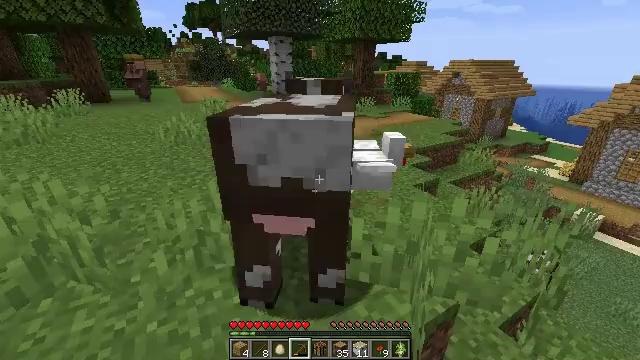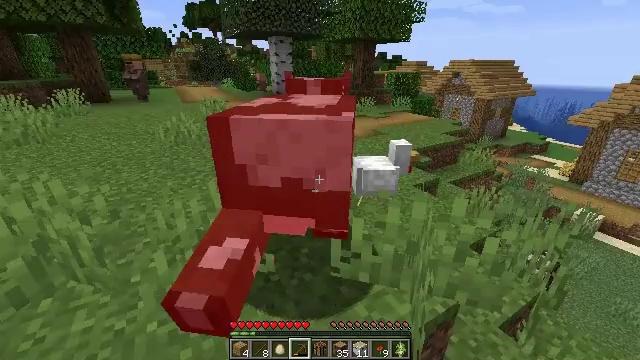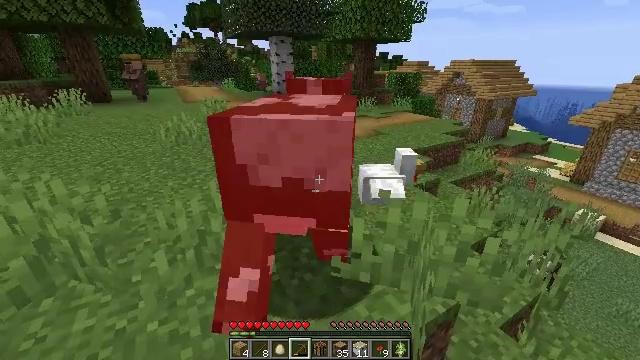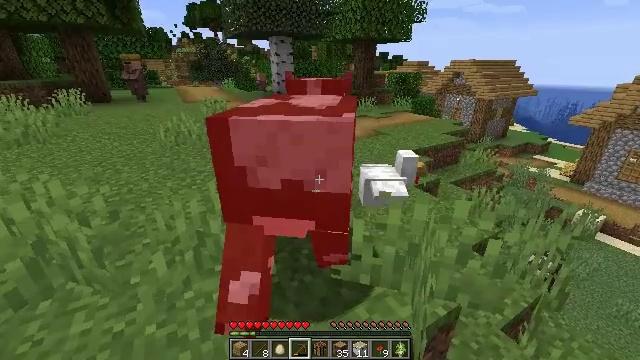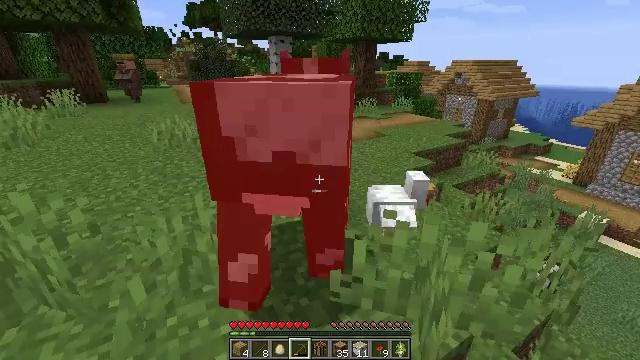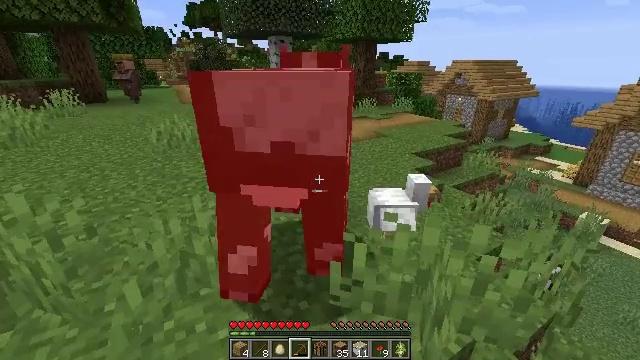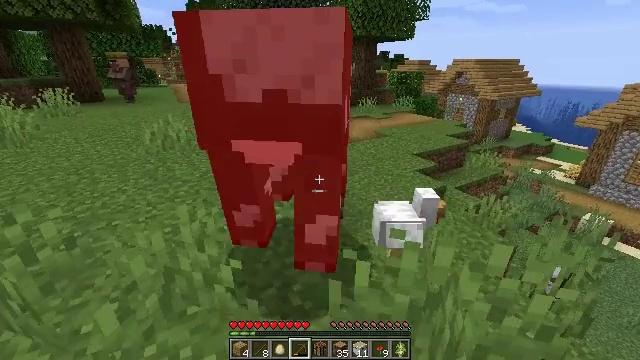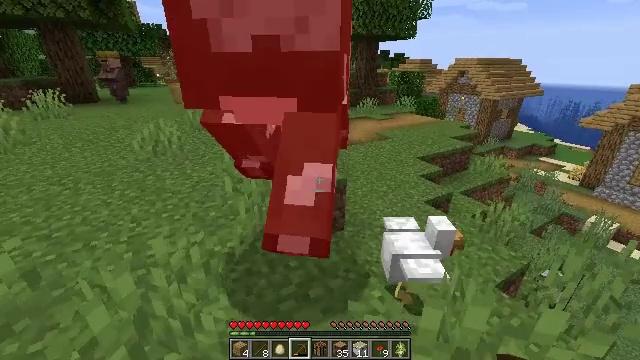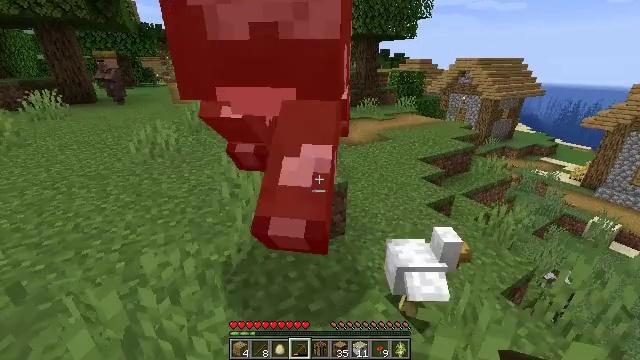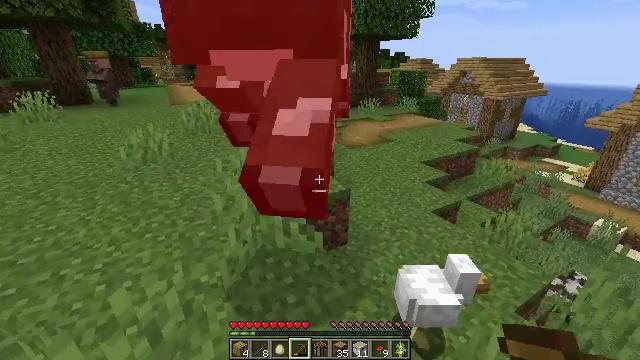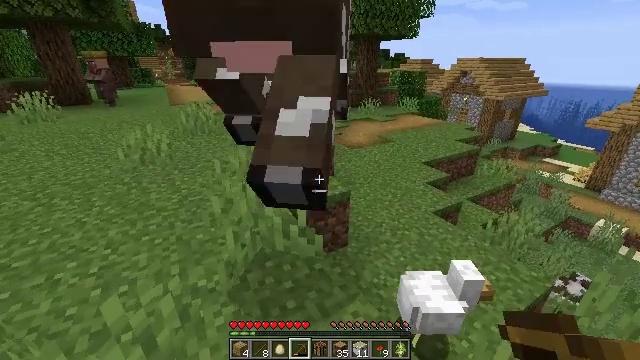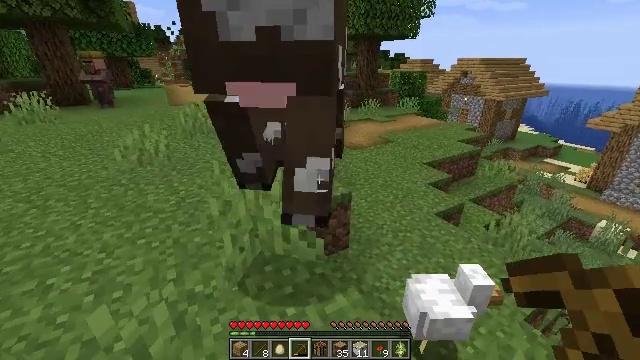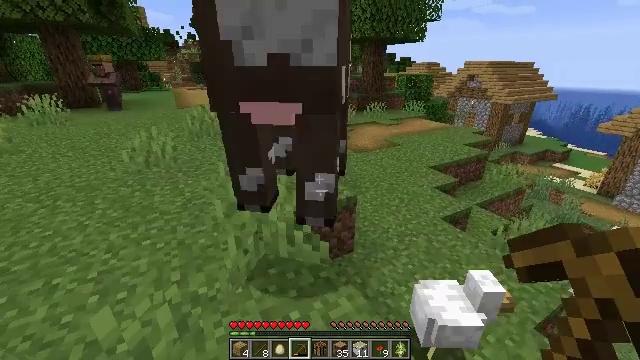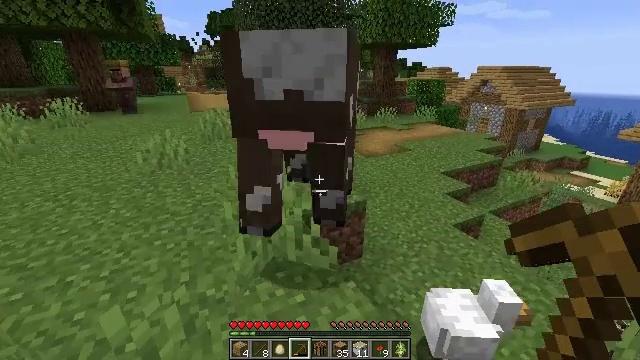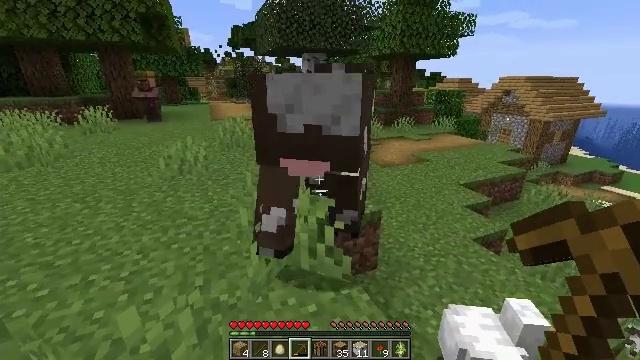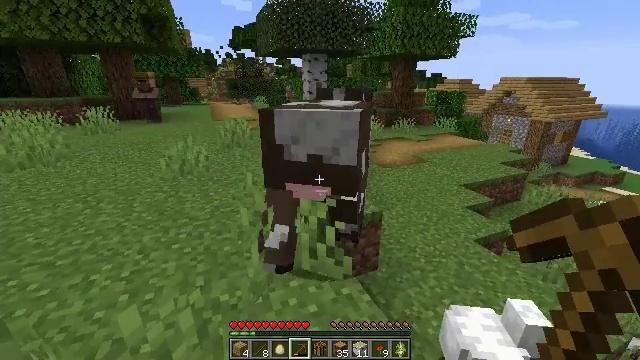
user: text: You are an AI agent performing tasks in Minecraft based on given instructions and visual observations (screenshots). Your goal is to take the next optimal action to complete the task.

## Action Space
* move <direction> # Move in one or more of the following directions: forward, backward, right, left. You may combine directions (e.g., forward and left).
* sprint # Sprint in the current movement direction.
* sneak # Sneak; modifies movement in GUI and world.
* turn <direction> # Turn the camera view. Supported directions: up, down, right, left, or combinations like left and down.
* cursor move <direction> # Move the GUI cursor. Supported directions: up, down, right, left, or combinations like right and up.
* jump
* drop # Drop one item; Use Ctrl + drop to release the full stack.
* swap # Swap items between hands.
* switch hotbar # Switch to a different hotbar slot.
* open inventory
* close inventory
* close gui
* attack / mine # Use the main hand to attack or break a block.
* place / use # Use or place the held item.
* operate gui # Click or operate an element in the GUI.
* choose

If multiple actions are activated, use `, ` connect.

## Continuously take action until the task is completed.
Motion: motion action
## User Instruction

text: Hunt a cow.
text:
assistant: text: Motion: no_op
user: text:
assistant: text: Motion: no_op
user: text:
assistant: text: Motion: move forward
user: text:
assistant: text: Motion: move forward
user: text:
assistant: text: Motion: move forward
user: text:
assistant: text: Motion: move forward
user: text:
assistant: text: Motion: move forward
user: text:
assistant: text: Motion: move forward
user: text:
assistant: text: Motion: no_op
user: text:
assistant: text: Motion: no_op
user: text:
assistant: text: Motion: no_op
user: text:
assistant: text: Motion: turn left
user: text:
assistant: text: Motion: turn left
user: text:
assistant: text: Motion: turn left and up
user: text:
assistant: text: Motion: no_op
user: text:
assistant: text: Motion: no_op
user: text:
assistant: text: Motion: attack / mine
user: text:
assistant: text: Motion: attack / mine
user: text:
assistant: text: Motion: attack / mine
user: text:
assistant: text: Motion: attack / mine
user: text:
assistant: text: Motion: no_op
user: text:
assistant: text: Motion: no_op